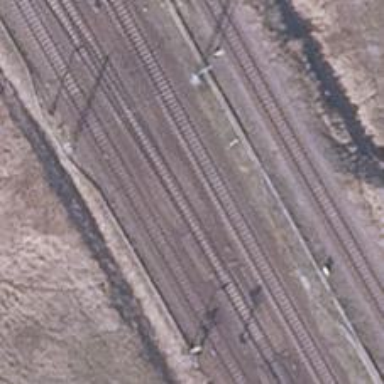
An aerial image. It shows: Railway signal.